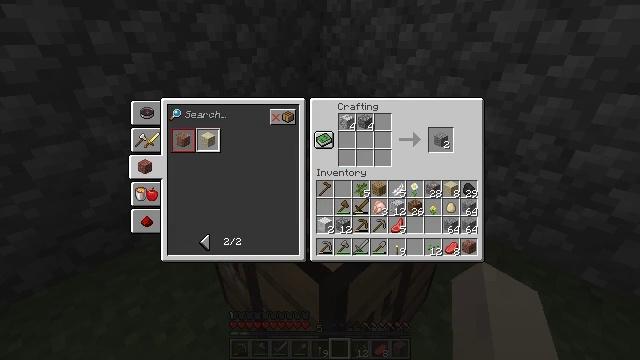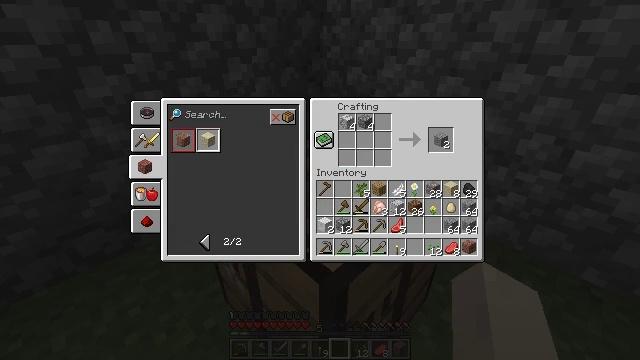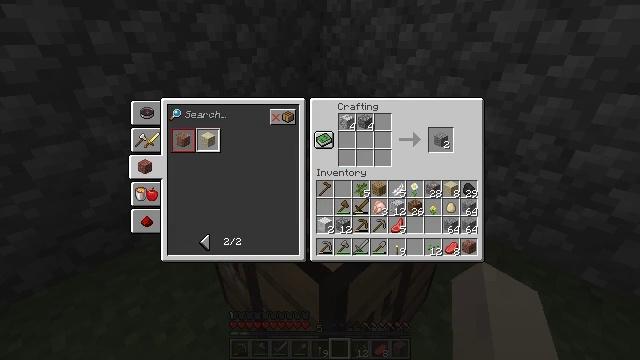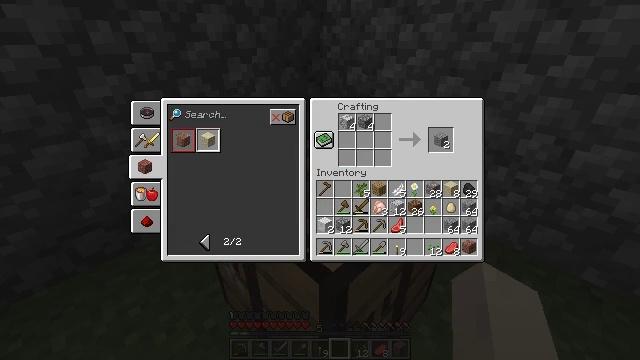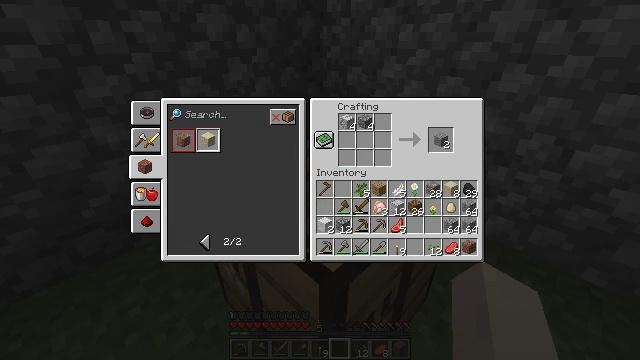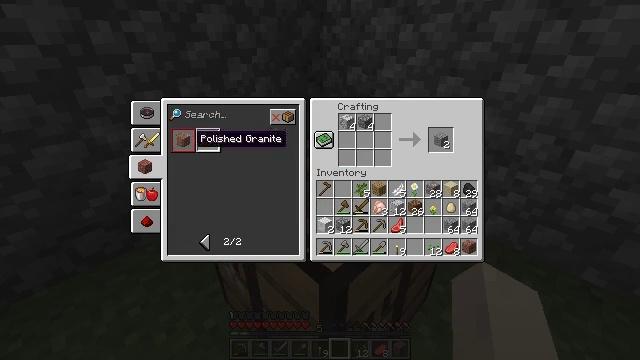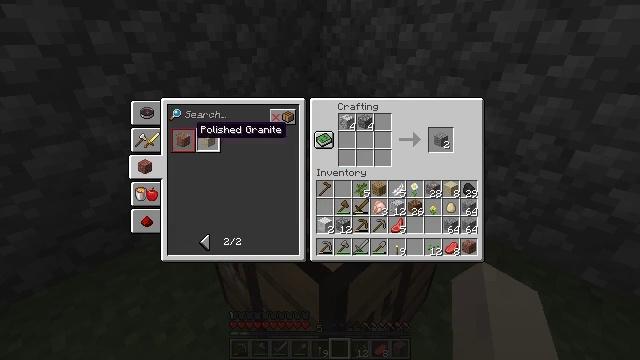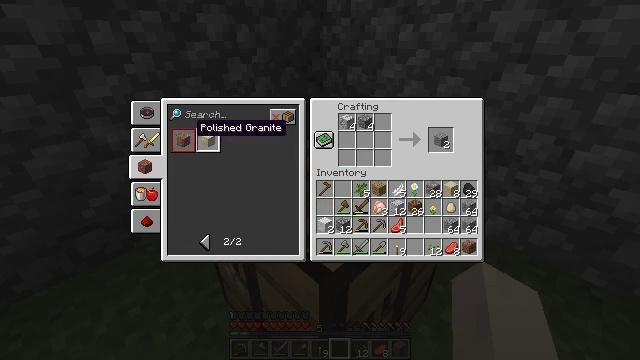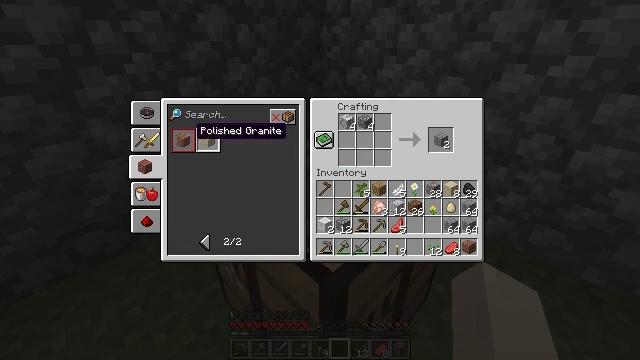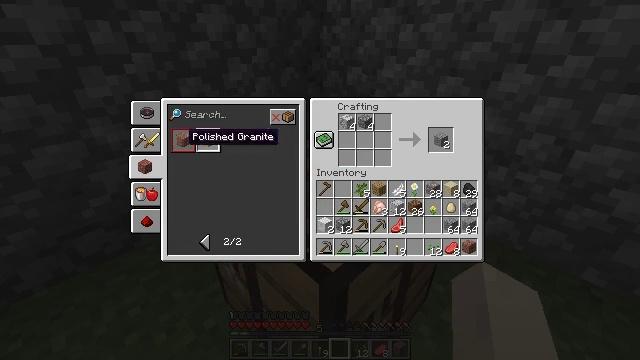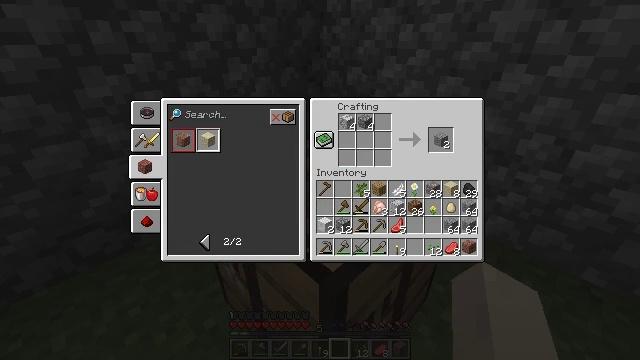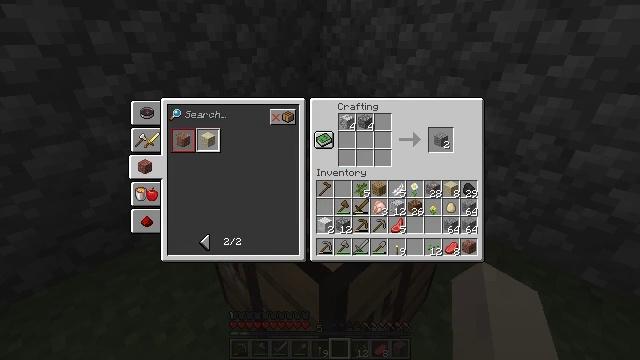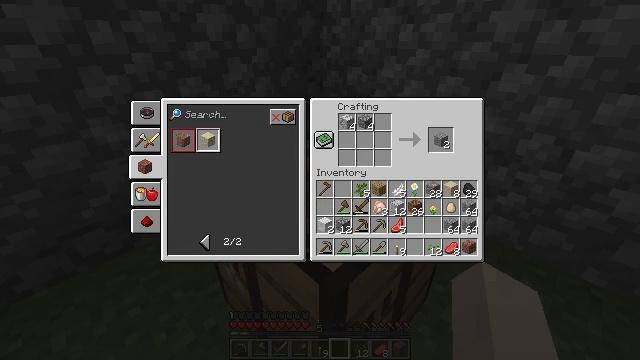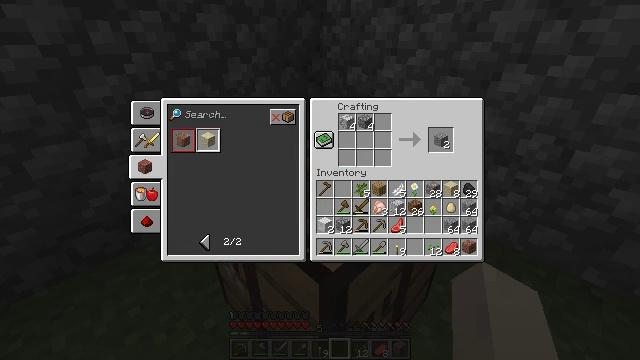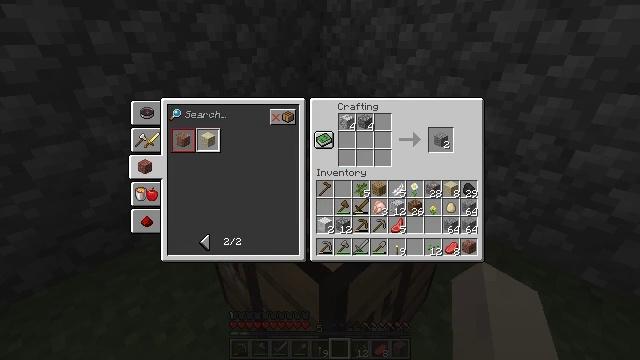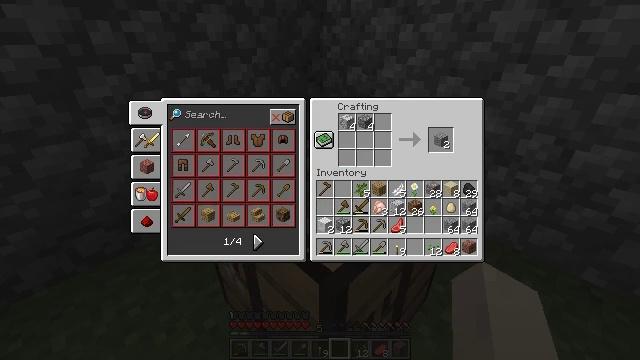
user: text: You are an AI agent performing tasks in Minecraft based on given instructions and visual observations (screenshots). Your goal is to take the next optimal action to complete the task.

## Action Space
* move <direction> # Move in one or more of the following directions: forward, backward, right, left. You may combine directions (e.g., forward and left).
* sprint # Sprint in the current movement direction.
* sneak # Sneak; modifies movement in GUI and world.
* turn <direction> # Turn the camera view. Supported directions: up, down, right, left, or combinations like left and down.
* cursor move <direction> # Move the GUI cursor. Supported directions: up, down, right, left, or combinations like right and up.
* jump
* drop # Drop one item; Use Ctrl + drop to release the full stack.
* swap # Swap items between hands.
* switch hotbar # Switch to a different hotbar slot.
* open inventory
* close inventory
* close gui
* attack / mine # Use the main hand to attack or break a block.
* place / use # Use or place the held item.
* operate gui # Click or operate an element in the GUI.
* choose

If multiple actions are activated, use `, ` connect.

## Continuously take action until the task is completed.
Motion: motion action
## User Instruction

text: Craft multiple andesite slabs with andesite in the crafting table.
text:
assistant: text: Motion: no_op
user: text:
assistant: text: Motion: no_op
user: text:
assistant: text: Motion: operate gui
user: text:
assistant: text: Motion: operate gui
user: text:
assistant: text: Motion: cursor move up, operate gui
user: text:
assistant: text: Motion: cursor move left and up
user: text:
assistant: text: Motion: cursor move left and up
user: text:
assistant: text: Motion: cursor move up
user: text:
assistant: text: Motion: no_op
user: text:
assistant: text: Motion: cursor move up
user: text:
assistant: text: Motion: no_op
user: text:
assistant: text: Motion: no_op
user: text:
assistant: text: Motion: cursor move left
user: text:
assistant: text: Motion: cursor move left
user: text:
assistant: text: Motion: cursor move left
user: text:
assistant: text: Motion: cursor move left
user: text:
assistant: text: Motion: no_op
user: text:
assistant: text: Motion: cursor move up
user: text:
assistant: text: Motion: operate gui
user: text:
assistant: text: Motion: operate gui
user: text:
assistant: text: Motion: operate gui
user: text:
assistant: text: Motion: no_op
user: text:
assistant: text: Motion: no_op
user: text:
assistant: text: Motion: cursor move right
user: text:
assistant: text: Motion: cursor move right
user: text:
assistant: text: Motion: no_op
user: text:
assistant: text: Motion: operate gui
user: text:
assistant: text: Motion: operate gui
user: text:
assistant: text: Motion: operate gui
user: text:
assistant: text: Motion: no_op